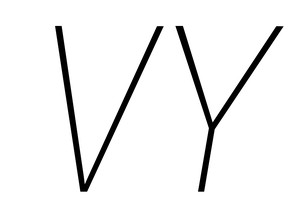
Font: Roboto-Italic_Condensed_Thin_Italic